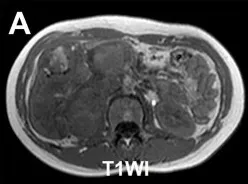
Magnetic resonance urography (MRU) of Xp11.2 RCC. (A) T1WI transverse image shows a heterogeneous isosignal lesion.
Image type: radiology (mri)